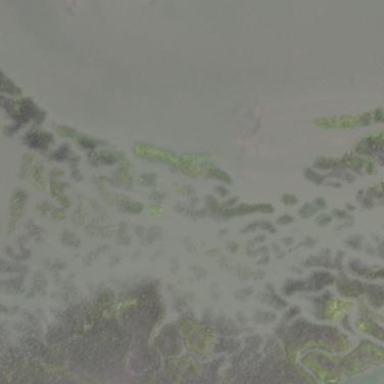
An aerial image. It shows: Tidal marsh wetland.